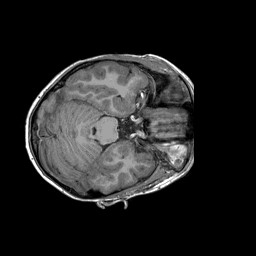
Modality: T1w
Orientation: coronal
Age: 9
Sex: male
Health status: ill